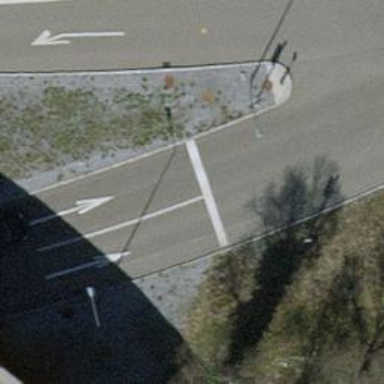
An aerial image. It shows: Road with traffic signals.